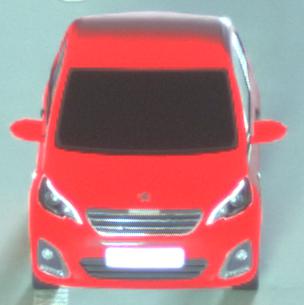
Make: Peugeot
Model: 108 1.0 VTi 68
Detailed model: 108
Model produced from: 2015/03
Model produced until: 2016/10
Doors: 3
Color: red
Road condition: dry road
Daytime: midday
Contrast: medium contrast